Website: home-depot
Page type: newsletter-management
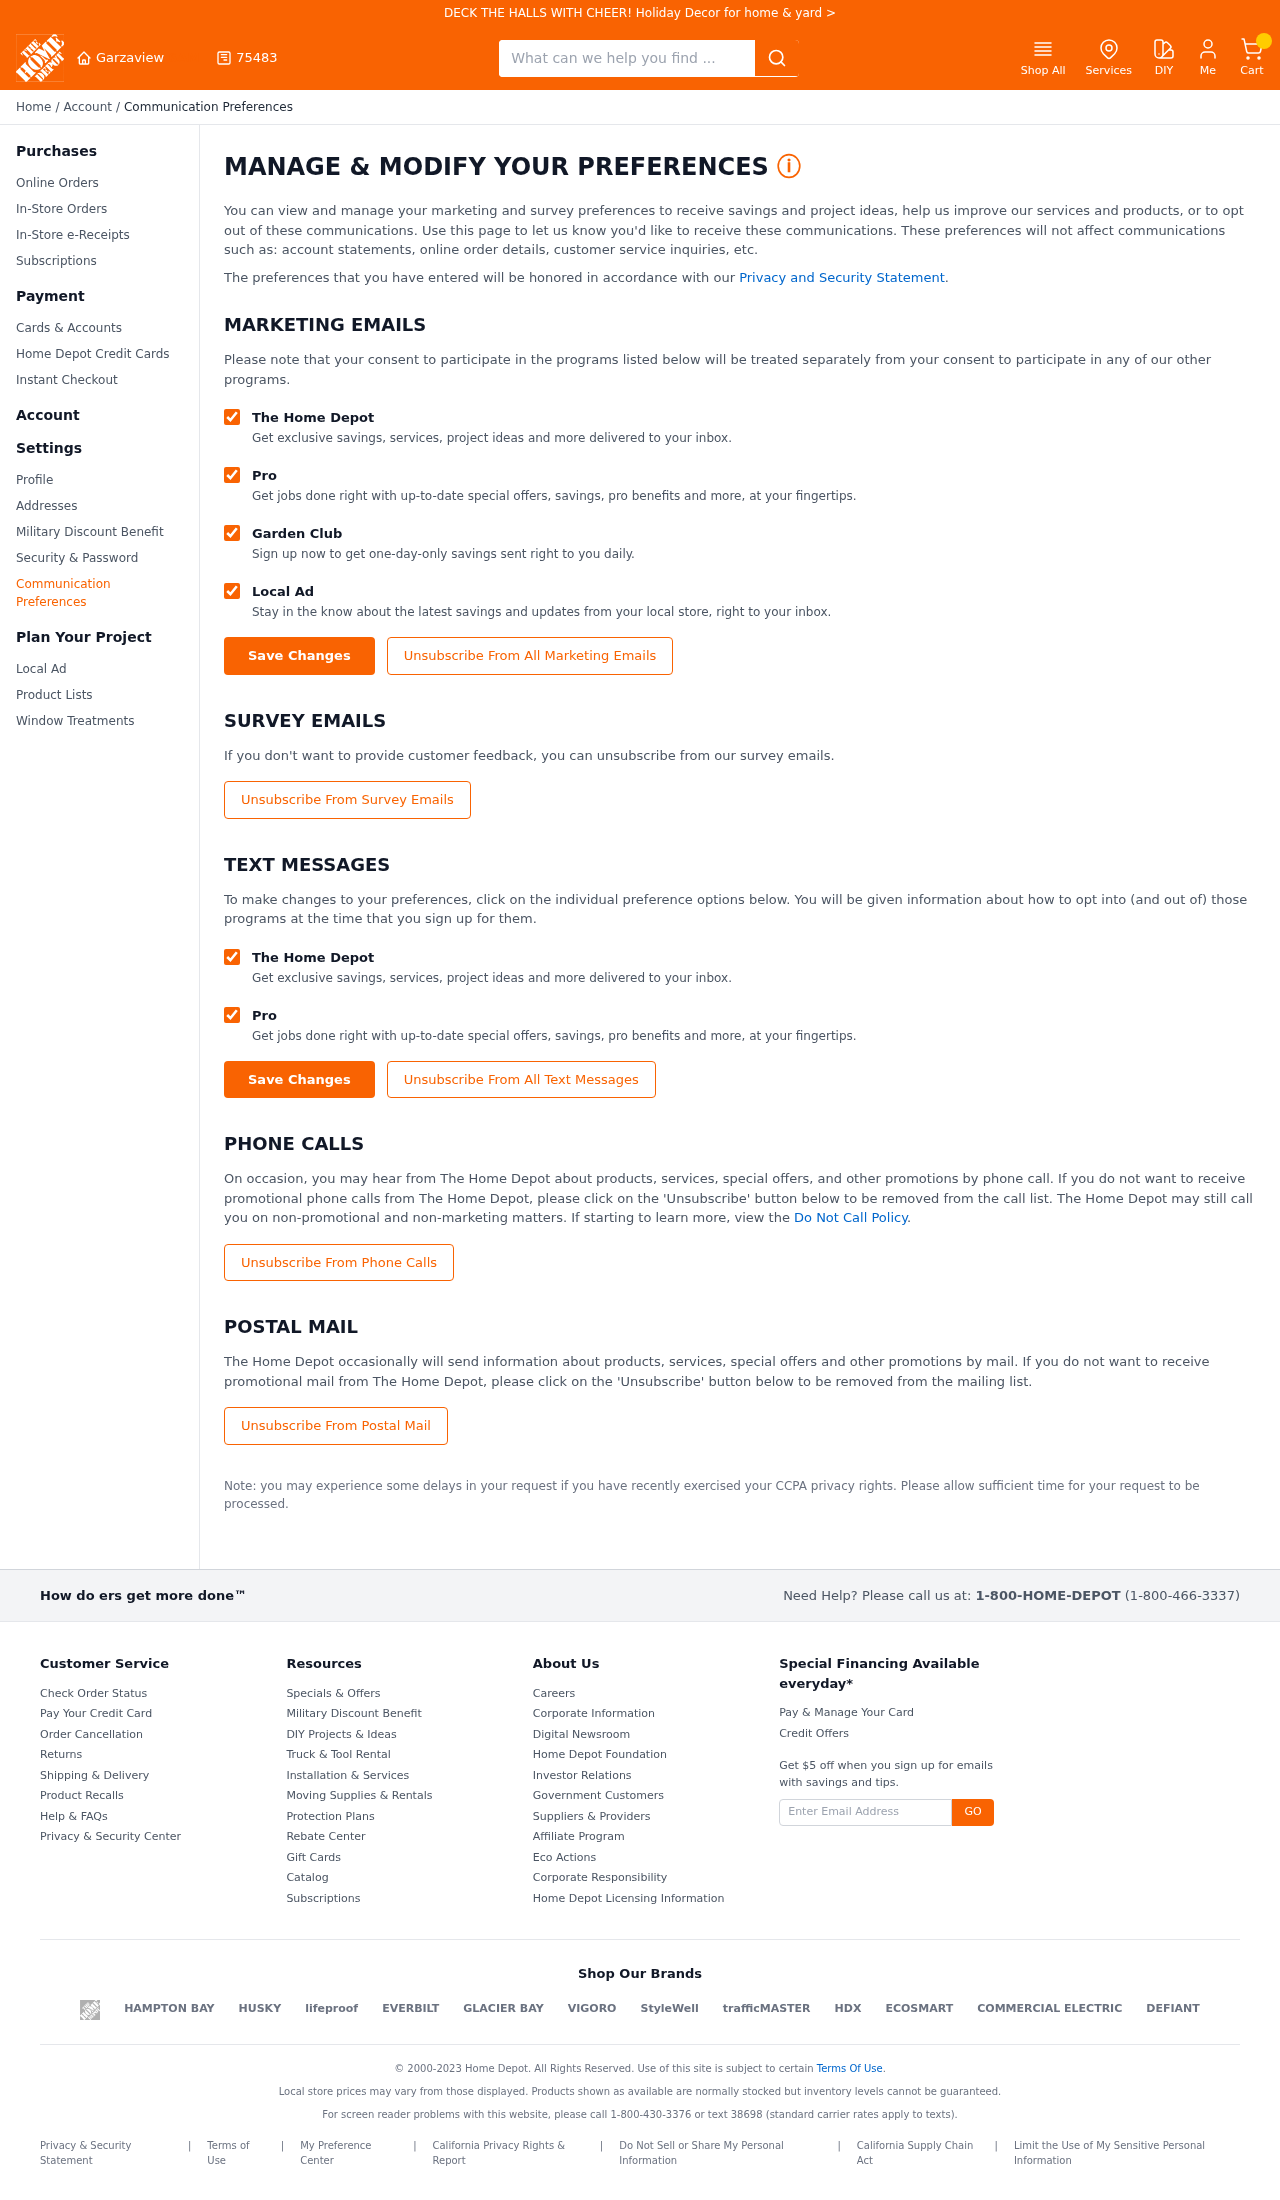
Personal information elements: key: PII_CITY
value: Garzaview
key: PII_POSTCODE
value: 75483
Search elements: key: HEADER_SEARCH
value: What can we help you find ...